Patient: sex M, age 35
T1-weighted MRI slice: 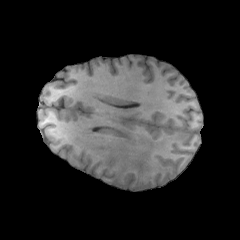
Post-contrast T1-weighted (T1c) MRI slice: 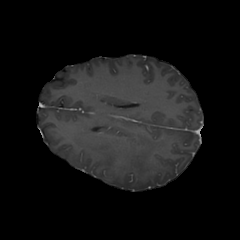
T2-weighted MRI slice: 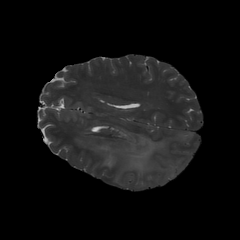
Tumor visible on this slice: yes
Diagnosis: Astrocytoma, IDH-wildtype
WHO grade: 2